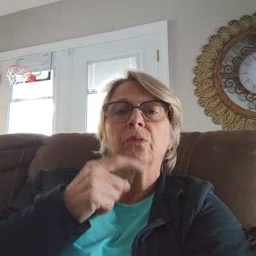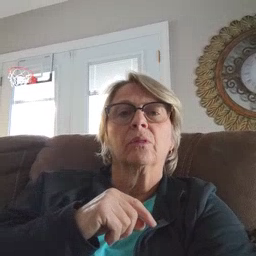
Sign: tooth